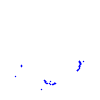
Particle: kaon